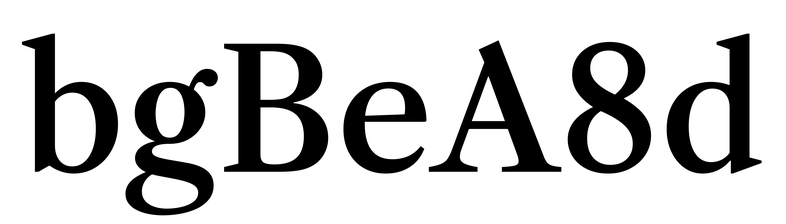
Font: LibreCaslonText_Medium